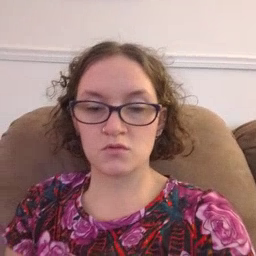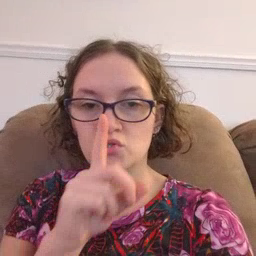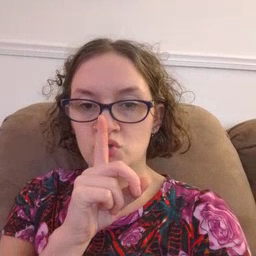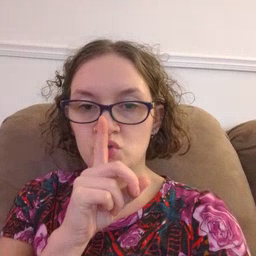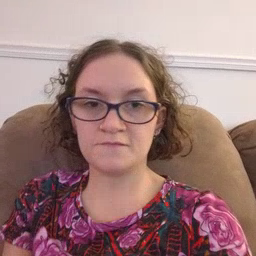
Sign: shhh